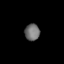
Tissue: lung
Cell type: Endothelial cells
Senescence score: 0.5898
Nuclear area (px): 244
Mean DAPI intensity: 110.934